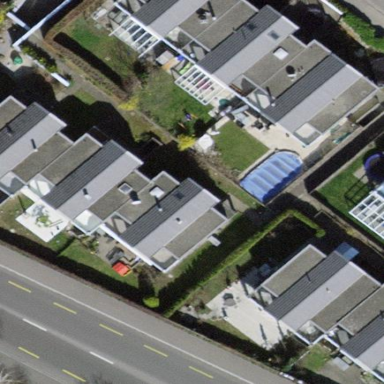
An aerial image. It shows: Semi-detached house.